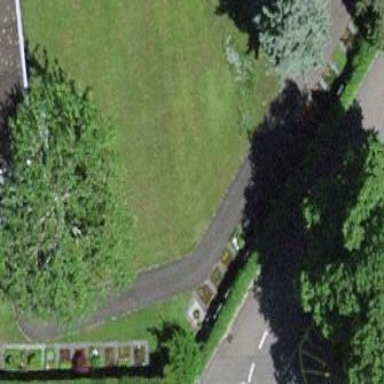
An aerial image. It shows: Grave yard.